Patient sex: M
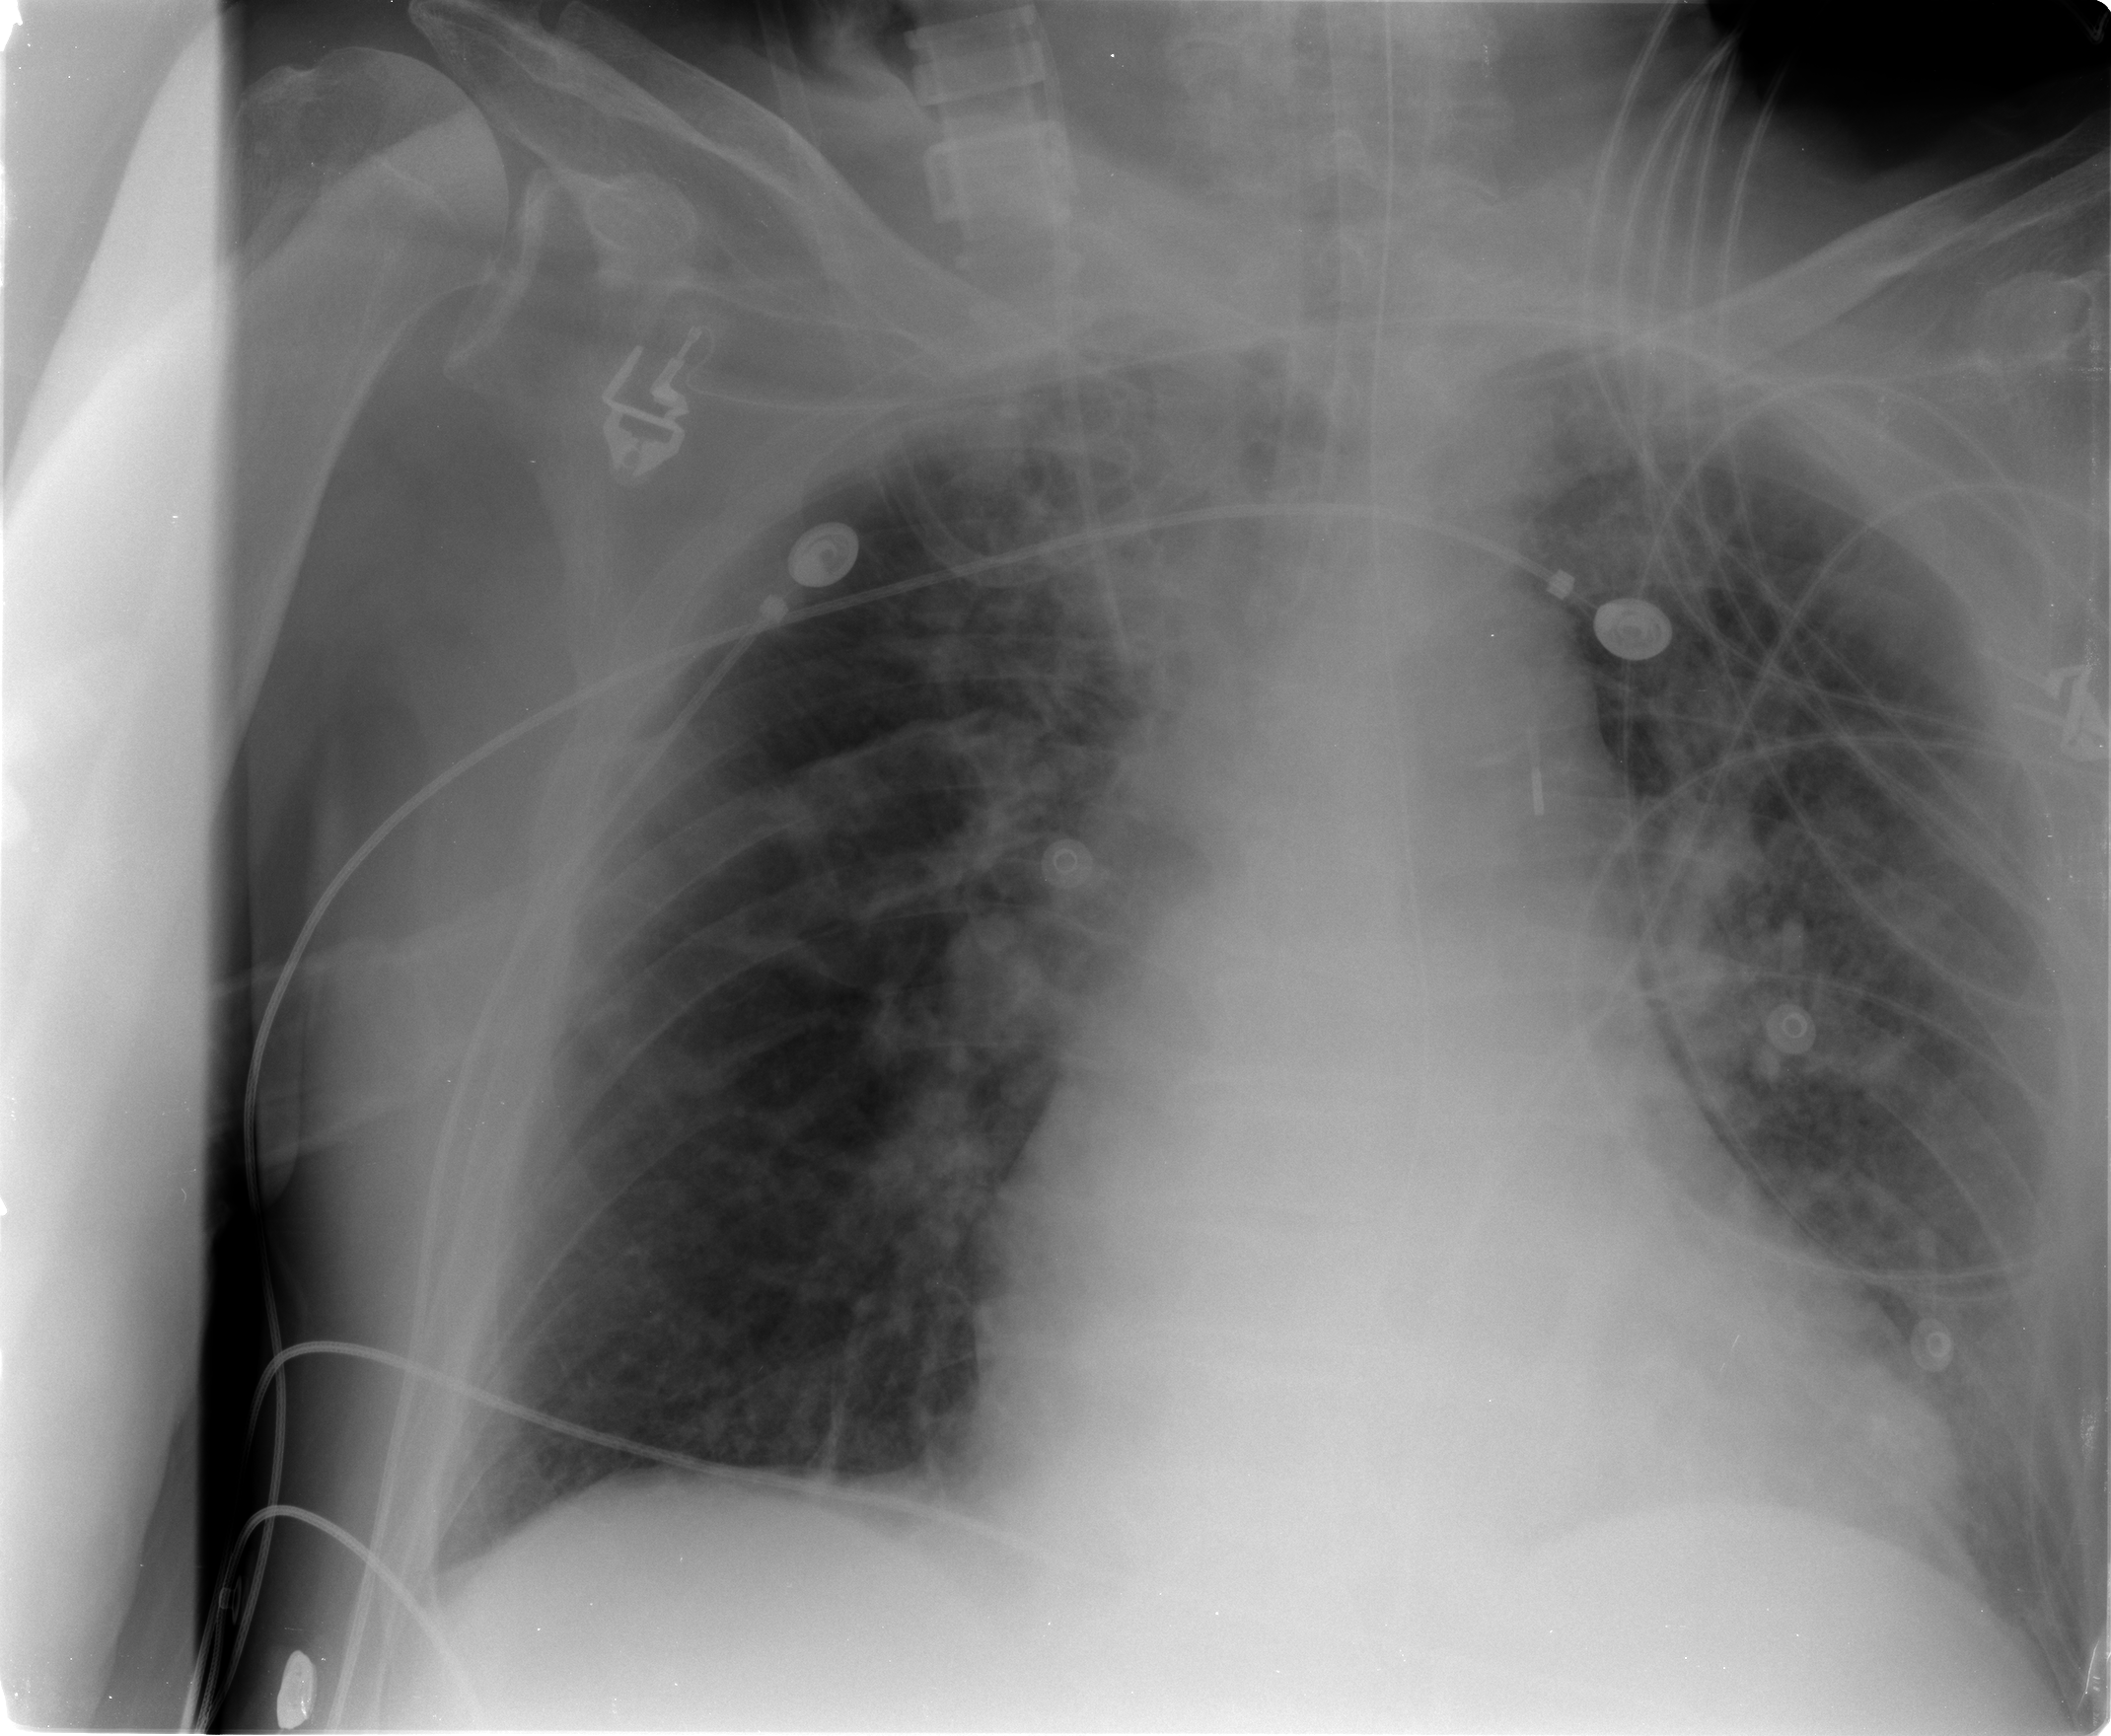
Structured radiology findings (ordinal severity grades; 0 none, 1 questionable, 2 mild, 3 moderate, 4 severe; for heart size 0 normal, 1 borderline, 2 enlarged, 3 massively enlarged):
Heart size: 2
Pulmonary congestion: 2
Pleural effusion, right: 0
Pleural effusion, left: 0
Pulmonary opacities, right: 2
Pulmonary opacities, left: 3
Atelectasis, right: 1
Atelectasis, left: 1